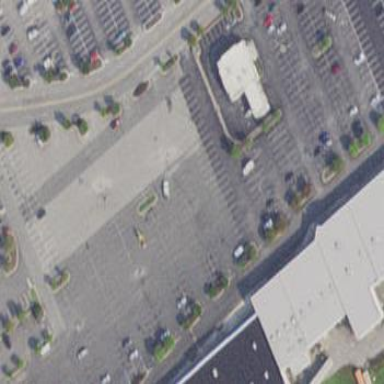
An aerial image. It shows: Parking area with asphalt surface.